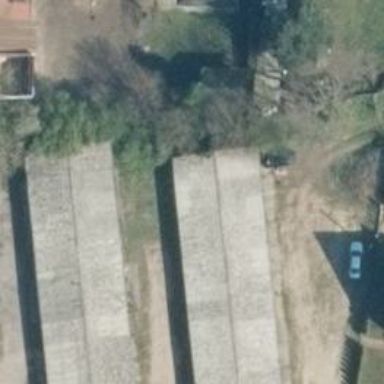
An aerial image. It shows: Group of garages.